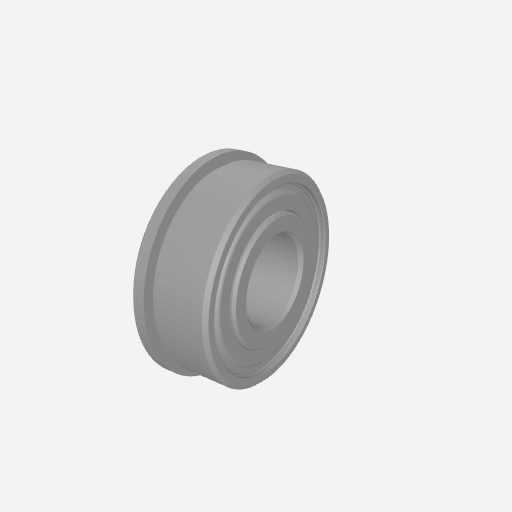
Part: Bearing6ID